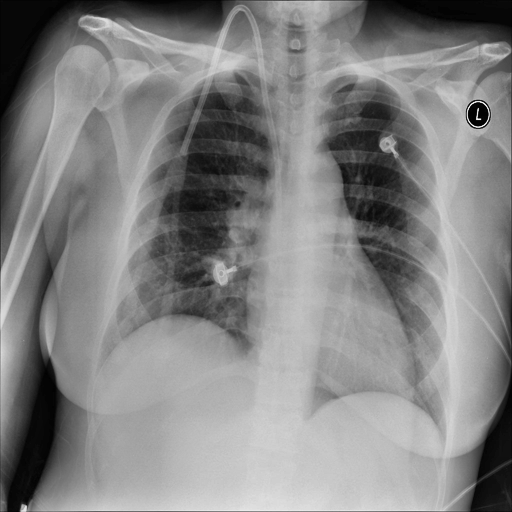
Finding: NORMAL